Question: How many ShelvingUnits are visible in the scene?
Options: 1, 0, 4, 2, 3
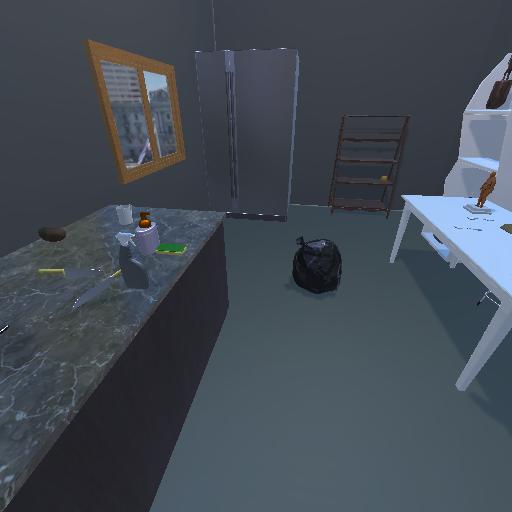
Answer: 1